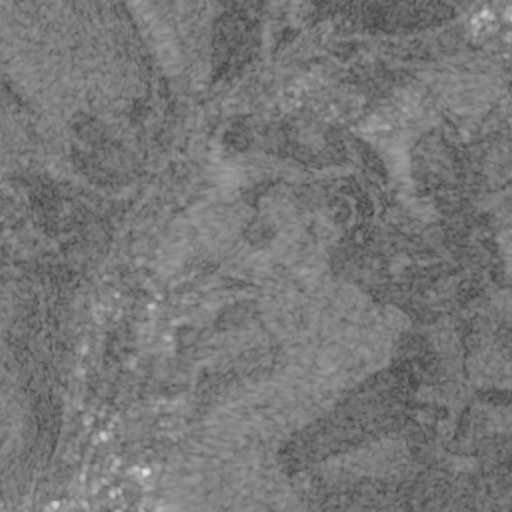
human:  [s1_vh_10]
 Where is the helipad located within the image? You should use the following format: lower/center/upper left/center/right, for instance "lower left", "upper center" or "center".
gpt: The helipad is located in the lower left of the image.
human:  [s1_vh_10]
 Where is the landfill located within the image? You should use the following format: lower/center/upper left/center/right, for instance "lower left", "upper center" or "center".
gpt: The landfill is located in the lower right of the image.
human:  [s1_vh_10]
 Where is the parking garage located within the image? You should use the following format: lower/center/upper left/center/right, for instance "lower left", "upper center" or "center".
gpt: The parking garage is located in the lower left of the image.
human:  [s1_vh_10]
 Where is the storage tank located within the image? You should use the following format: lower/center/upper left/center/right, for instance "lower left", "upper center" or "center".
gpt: The storage tank is located in the center of the image.
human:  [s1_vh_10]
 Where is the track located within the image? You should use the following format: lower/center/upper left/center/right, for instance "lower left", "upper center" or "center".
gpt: The track is located in the lower left of the image.
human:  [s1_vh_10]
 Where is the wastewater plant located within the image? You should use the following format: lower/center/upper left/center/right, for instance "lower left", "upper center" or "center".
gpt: The wastewater plant is located in the upper center of the image.
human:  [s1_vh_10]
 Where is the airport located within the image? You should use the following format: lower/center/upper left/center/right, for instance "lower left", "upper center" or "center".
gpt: There is no airport in the image.

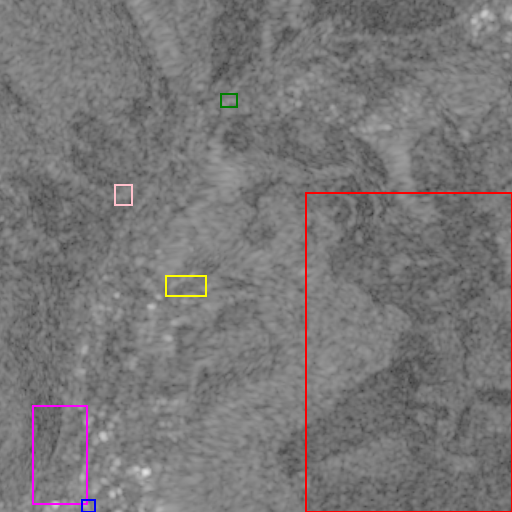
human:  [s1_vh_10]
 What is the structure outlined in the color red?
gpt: The structure outlined in red is a crop field.
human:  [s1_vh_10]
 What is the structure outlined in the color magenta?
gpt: The structure outlined in magenta is a park.
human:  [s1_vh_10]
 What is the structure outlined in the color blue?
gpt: The structure outlined in blue is a parking garage.
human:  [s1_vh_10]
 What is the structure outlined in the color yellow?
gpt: The structure outlined in yellow is a parking lot.
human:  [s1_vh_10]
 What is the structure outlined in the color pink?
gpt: The structure outlined in pink is a power substation.
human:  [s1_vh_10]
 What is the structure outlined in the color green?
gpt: The structure outlined in green is a wastewater plant.
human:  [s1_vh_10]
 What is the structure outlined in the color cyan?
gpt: There is no cyan outline.